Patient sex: M
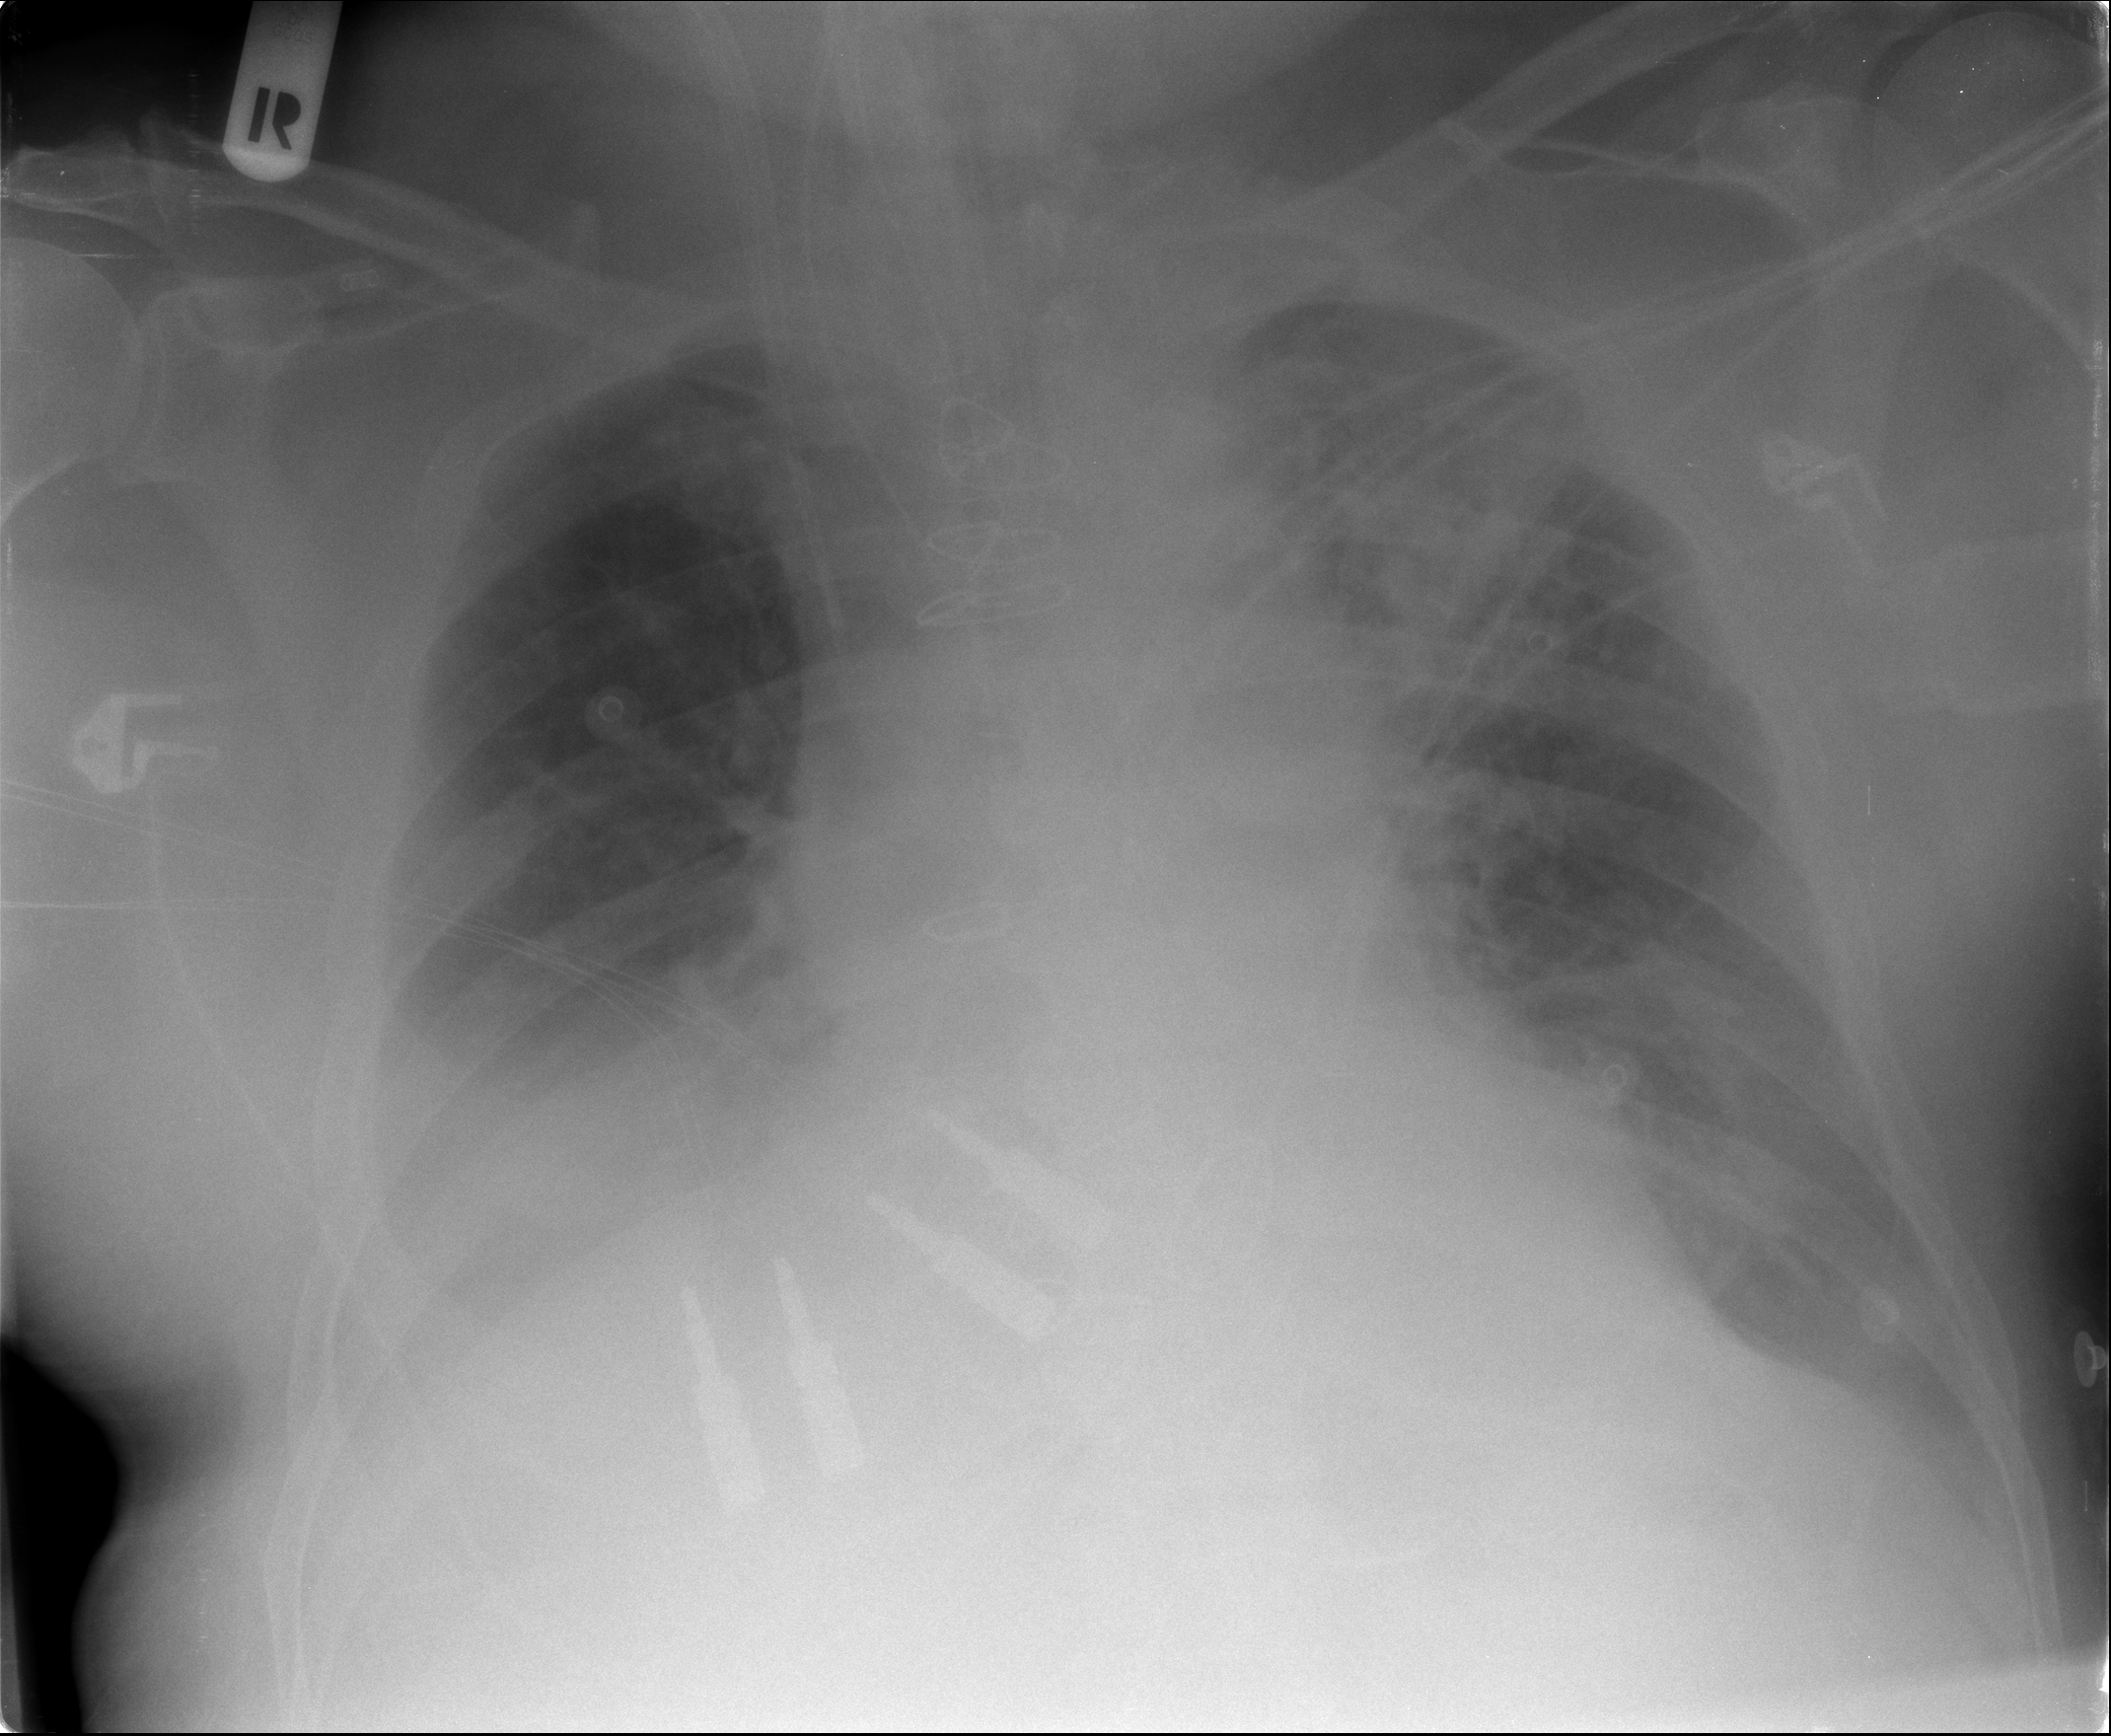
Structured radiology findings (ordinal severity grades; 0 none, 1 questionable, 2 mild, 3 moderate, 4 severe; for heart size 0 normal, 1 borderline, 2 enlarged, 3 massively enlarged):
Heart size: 2
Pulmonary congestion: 2
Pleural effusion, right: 3
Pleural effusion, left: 2
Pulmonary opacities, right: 0
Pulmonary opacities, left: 0
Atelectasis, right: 2
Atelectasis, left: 2